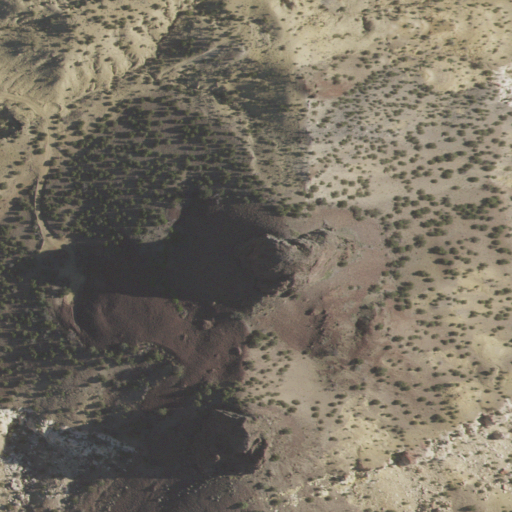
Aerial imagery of mountain in New Mexico named Cerro Negro containing shrub and evergreen forest